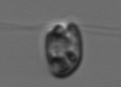
Label: flagellate_morphotype1